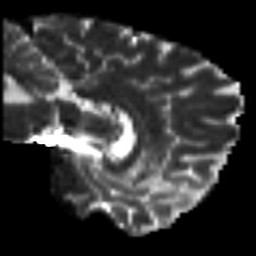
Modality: T2w
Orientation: sagittal
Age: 21
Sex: male
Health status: ill
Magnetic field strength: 3 T
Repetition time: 8.4 s
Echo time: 0.0926 s